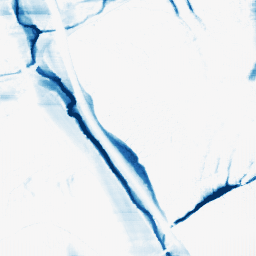
Category: morphological
Decomposition family: morphological_ellipse
Decomposition parameters: operation: closing
width: 5
height: 50
Upsampling method: fft_zeropad
Upsampling parameters: scale: 8
Upsampling scale: 8